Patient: sex M, age 43
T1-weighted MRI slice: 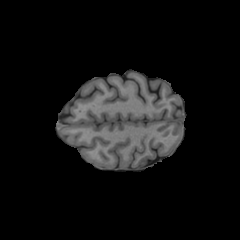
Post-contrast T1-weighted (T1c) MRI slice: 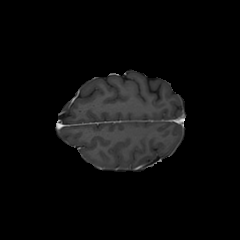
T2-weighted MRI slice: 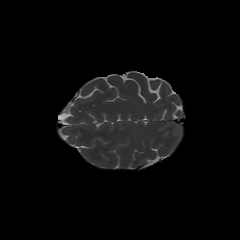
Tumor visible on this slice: no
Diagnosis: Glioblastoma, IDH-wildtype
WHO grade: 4